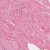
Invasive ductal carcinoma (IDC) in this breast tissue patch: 0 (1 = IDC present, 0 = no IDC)